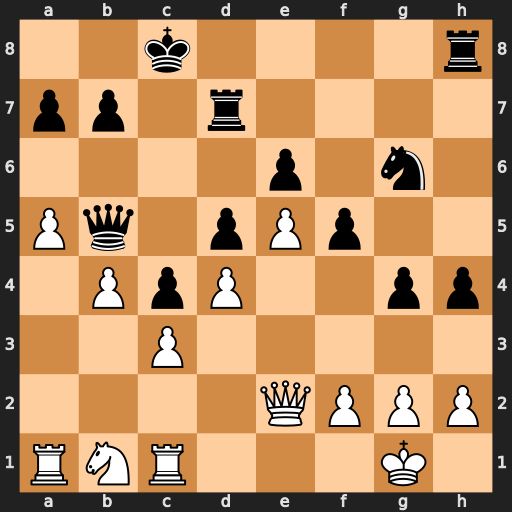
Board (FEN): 2k4r/pp1r4/4p1n1/Pq1pPp2/1PpP2pp/2P5/4QPPP/RNR3K1
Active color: w
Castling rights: -
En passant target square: -
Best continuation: Na3 Qa6 b5